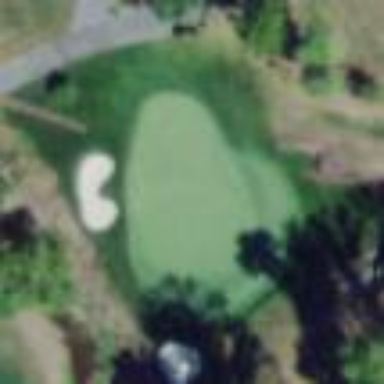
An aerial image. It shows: Golf rough area.